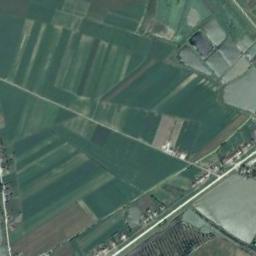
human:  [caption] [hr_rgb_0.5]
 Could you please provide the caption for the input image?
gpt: Lots of dense rectangular farmlands of different colors and sizes are neatly arranged on the ground and some houses are surrounded by these farmlands .

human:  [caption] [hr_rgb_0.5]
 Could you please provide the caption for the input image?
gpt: There are many rectangular farmlands of different shades .

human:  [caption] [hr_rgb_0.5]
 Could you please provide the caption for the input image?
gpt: There are some deep green and light green rectangular farmland .

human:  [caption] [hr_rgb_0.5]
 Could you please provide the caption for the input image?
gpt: Many dense and neatly arranged dark green, light green and brown mixed rectangular farmland of different sizes, Surrounded by villages .

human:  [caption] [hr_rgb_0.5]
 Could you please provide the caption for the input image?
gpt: There are many green rectangular farmlands .